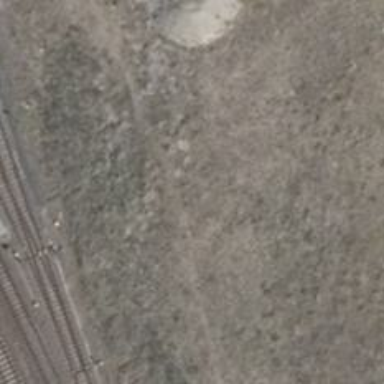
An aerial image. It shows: Image of historic railway turntable.